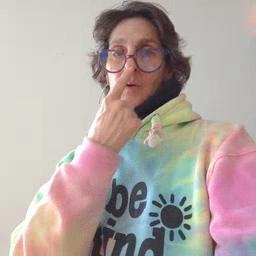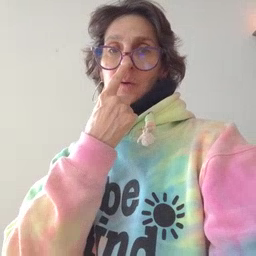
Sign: nose